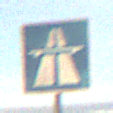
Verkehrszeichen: Autobahn
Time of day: SunriseSunset
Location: Outdoor (Nature)
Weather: PartlyCloudy
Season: NotSpecified
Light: Natural